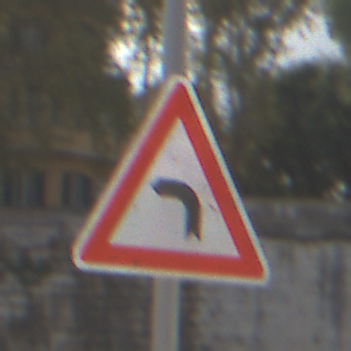
Verkehrszeichen: KurveLinks
Umgebung: Outdoor, Suburban
Tageszeit: MorningAfternoon
Wetter: PartlyCloudy
Licht: Natural
Jahreszeit: NotSpecified
Kontrast: HighContrast